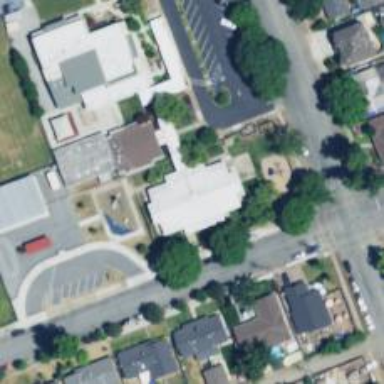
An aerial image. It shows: Kindergarten.